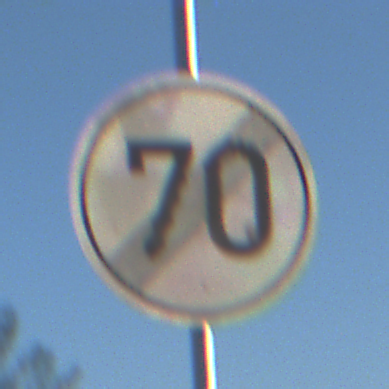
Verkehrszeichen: EndeGeschwindigkeit70
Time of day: MorningAfternoon
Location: Outdoor (Nature)
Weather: Clear
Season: NotSpecified
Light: Natural